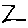
Label: zigzag